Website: macys
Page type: cart
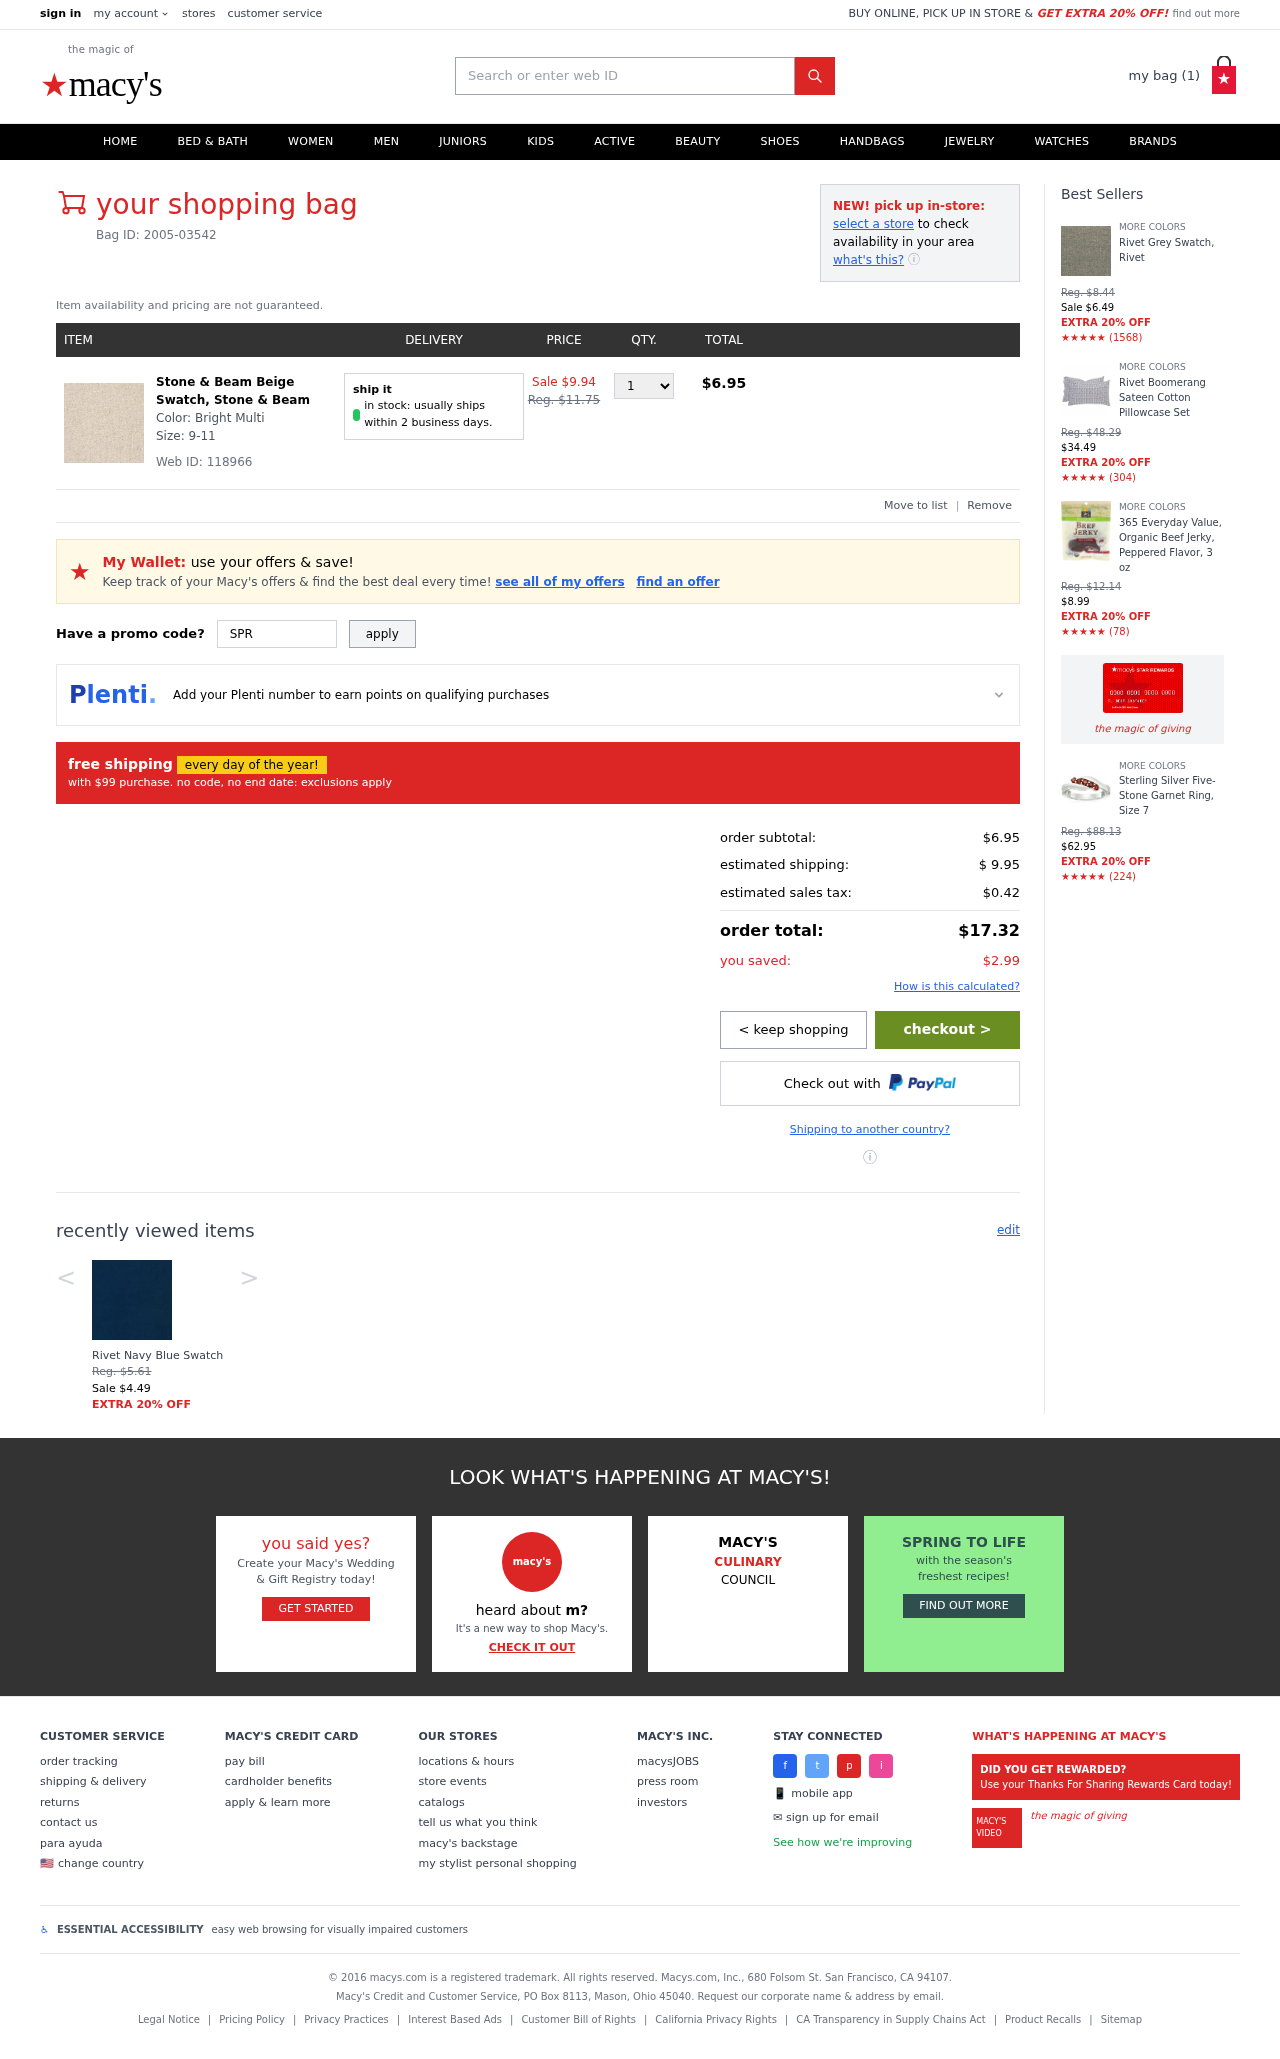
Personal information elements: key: PII_PROMO_CODE
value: SPRING66
Product elements: key: PRODUCT1_NAME
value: Stone & Beam Beige Swatch, Stone & Beam
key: PRODUCT1_PRICE
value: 6.95
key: PRODUCT1_QUANTITY
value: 1
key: PRODUCT2_NAME
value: Rivet Navy Blue Swatch
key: PRODUCT2_PRICE
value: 4.49
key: PRODUCT3_NAME
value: Rivet Grey Swatch, Rivet
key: PRODUCT3_NUM_RATINGS
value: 1568
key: PRODUCT3_PRICE
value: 6.49
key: PRODUCT4_NAME
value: Rivet Boomerang Sateen Cotton Pillowcase Set
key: PRODUCT4_NUM_RATINGS
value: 304
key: PRODUCT4_PRICE
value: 34.49
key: PRODUCT5_NAME
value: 365 Everyday Value, Organic Beef Jerky, Peppered Flavor, 3 oz
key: PRODUCT5_NUM_RATINGS
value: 78
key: PRODUCT5_PRICE
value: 8.99
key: PRODUCT6_NAME
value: Sterling Silver Five-Stone Garnet Ring, Size 7
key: PRODUCT6_NUM_RATINGS
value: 224
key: PRODUCT6_PRICE
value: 62.95
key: PRODUCT1_ORIGINAL_PRICE
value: Sale $9.94
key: PRODUCT1_TOTAL
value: $6.95
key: PRODUCT2_ORIGINAL_PRICE
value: Reg. $5.61
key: PRODUCT3_ORIGINAL_PRICE
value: Reg. $8.44
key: PRODUCT3_RATING
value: ★★★★★
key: PRODUCT4_ORIGINAL_PRICE
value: Reg. $48.29
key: PRODUCT4_RATING
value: ★★★★★
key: PRODUCT5_ORIGINAL_PRICE
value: Reg. $12.14
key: PRODUCT5_RATING
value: ★★★★★
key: PRODUCT6_ORIGINAL_PRICE
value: Reg. $88.13
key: PRODUCT6_RATING
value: ★★★★★
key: PRODUCT_WEB_ID
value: Web ID: 118966
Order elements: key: ORDER_NUM_ITEMS
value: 1
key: ORDER_BAG_ID
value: Bag ID: 2005-03542
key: ORDER_SUBTOTAL
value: $6.95
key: ORDER_SHIPPING_COST
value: $ 9.95
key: ORDER_TAX
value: $0.42
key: ORDER_TOTAL
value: $17.32
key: ORDER_SAVINGS
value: $2.99
Search elements: key: HEADER_SEARCH
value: Search or enter web ID